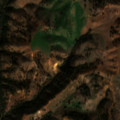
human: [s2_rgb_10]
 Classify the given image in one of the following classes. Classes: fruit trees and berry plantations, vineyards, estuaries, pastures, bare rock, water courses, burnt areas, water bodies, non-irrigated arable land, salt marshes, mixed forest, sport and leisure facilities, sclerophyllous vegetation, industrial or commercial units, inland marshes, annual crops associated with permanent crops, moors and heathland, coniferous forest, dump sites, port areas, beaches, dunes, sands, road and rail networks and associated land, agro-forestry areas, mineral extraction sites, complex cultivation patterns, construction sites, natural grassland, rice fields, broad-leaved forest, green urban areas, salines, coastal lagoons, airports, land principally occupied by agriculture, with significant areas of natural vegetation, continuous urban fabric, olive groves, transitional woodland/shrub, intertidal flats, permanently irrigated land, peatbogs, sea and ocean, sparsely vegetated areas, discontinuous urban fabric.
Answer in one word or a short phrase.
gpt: non-irrigated arable land, broad-leaved forest, transitional woodland/shrub